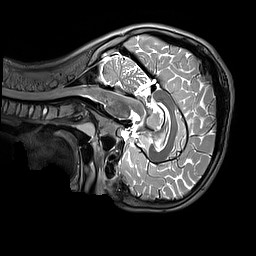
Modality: T2w
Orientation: sagittal
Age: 11
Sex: male
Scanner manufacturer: siemens
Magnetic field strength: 3 T
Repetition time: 3.2 s
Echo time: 0.408 s